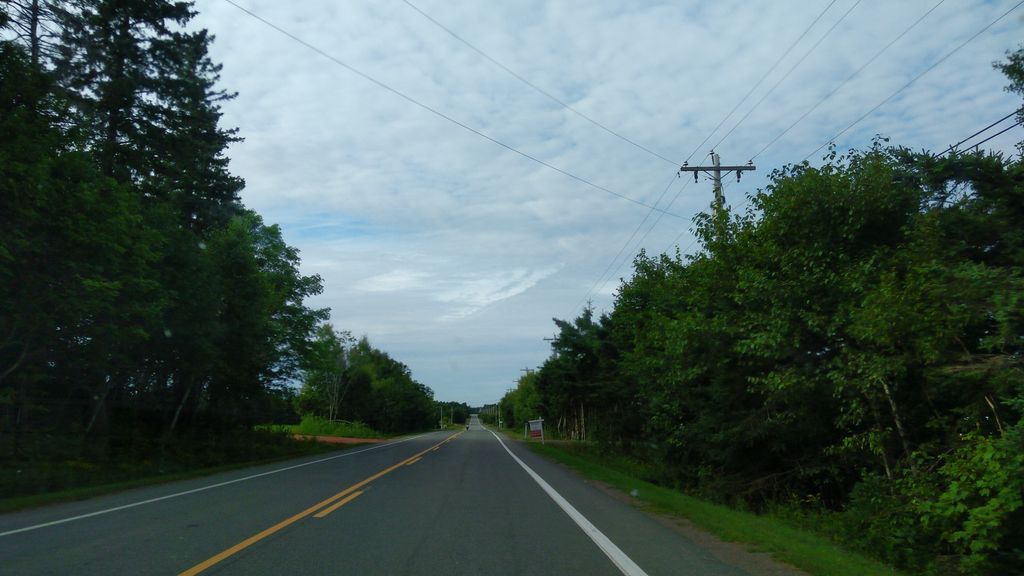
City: charlottetown